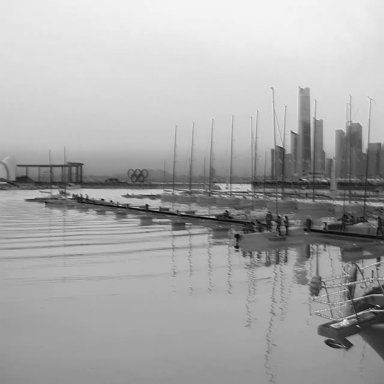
There are ten sailboats in the infrared image.